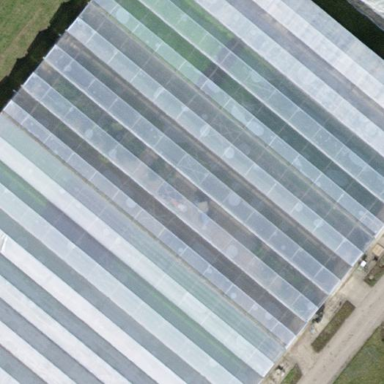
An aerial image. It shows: Building used for greenhouse horticulture.